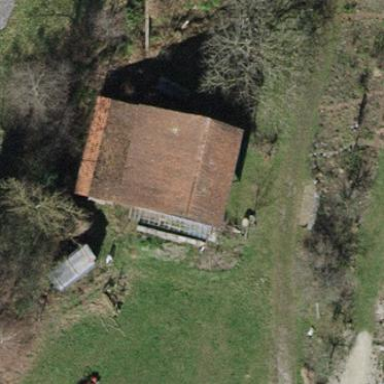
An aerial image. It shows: Shed building.